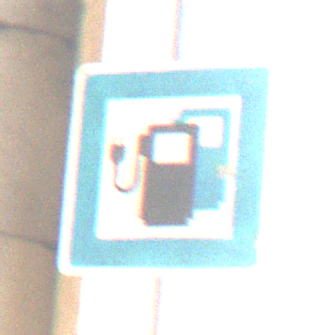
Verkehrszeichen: LadestationFuerElektrofahrzeuge
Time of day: SunriseSunset
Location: Roofed (Suburban)
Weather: Clear
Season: NotSpecified
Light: Natural